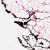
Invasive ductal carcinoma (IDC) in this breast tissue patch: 0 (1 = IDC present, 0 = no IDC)